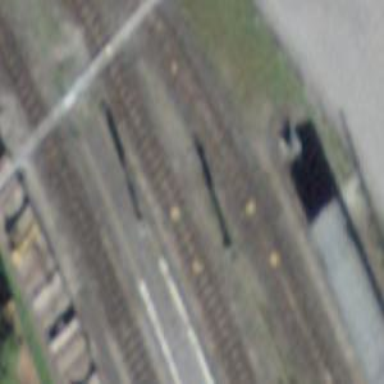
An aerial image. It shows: Narrow-gauge railway siding with 1 track. The track is electrified with contact line.